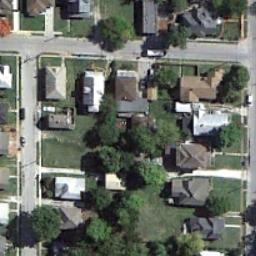
Label: residential